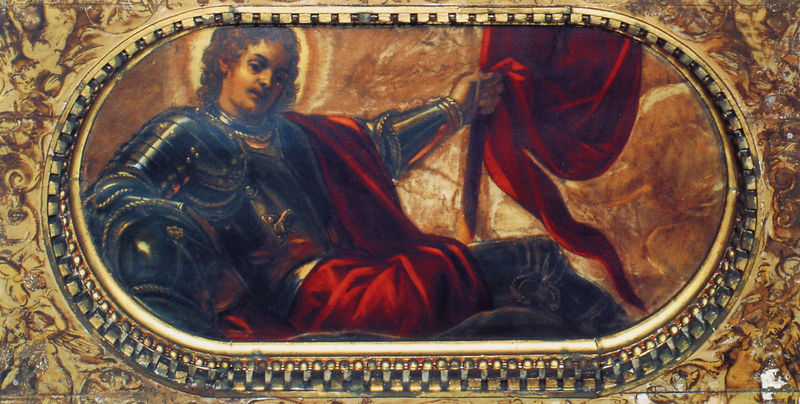
Titel: Deckenmalerei des Sala dell’Albergo
Künstler: Jacopo Tintoretto
Standort: Venedig, San Rocco (EU - I - Venetien)
Schlagwörter: held, mann, braun, rot, rahmen, bild, gold, pose, sitzend, decke, locken, oval, sofa, fahne, glänzend, liegend, gemalt, soldat, adeliger, helm, rüstung, harnisch, krieger, adelig, deckengemälde, fresko, posierend, deckenbild